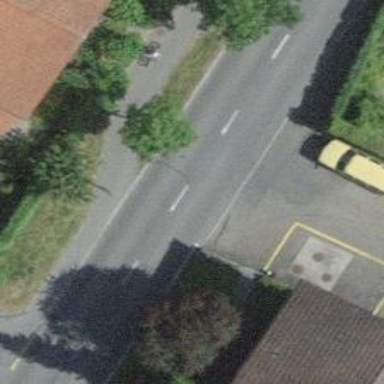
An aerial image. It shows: Asphalt road classified as tertiary.